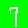
Digit: 7